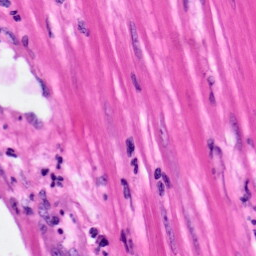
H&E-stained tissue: Pancreatic